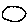
Label: circle